Question: I want to make a context menu for a webview in my app.
I want that when the user does a long click on a link, a context menu will popup.
Something like this (the left picture, and instead of of listview I want a webview):

Thanx upfront.
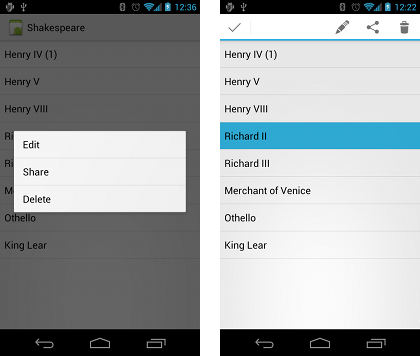
Answer: You have a wide range of options to choose from : <URL>
Reference : <URL>